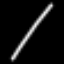
Label: line